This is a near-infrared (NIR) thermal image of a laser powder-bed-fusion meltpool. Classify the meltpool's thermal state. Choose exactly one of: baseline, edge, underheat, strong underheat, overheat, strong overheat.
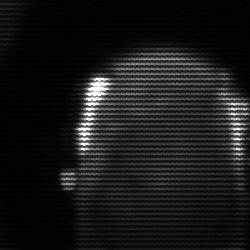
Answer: baseline